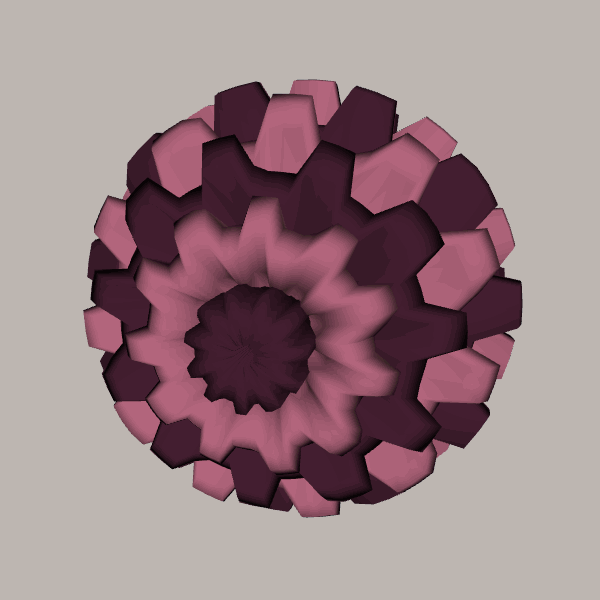
Background: light